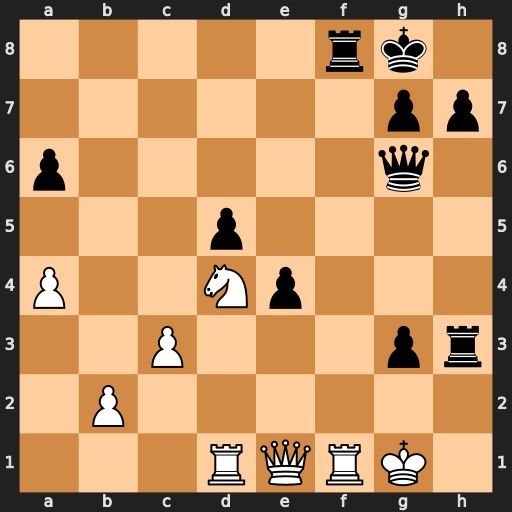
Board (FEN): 5rk1/6pp/p5q1/3p4/P2Np3/2P3pr/1P6/3RQRK1
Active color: w
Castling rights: -
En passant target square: -
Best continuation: Rxf8+ Kxf8 Qf1+ Kg8 Qxh3